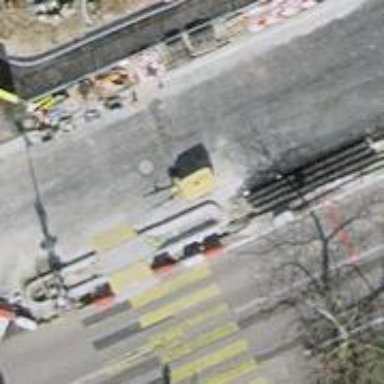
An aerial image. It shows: Road with traffic signals.